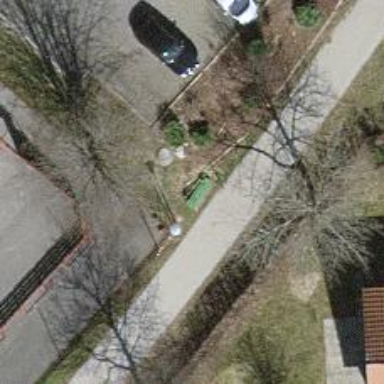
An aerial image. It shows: Bench.